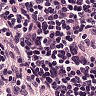
Metastatic tissue present: no